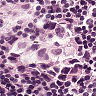
Metastatic tissue present: yes